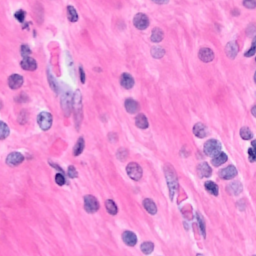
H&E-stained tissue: Breast